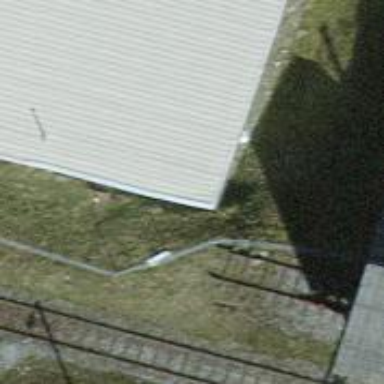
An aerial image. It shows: Railway buffer stop.